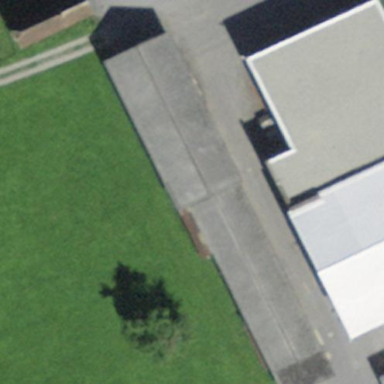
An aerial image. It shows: Industrial building.